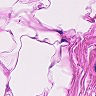
Metastatic tissue present: no